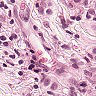
Metastatic tissue present: yes